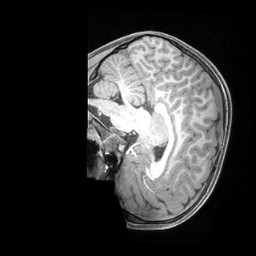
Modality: T1w
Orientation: sagittal
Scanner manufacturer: siemens
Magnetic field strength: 3 T
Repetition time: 2.4 s
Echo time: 0.00224 s